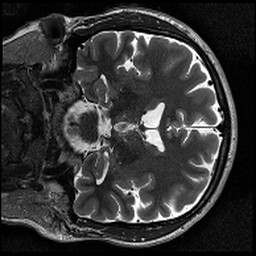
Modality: T2w
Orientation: coronal